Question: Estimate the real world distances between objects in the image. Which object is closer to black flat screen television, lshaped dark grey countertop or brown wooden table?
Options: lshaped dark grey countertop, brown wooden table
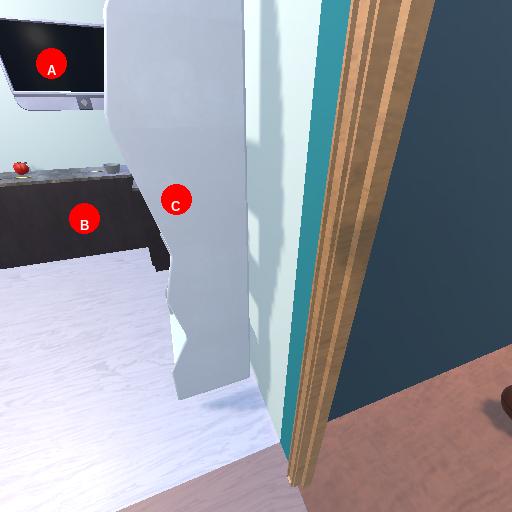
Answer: lshaped dark grey countertop